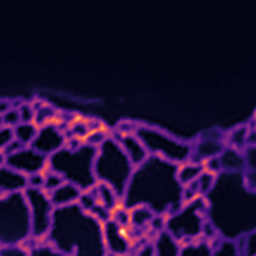
Label: Super-resolution ER image